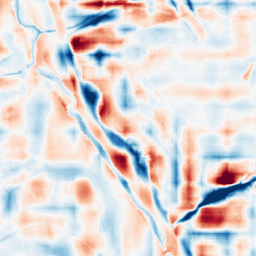
Category: wavelet
Decomposition family: wavelet_reverse_biorthogonal
Decomposition parameters: wavelet: rbio4.4
level: 5
Upsampling method: lanczos
Upsampling parameters: scale: 4
Upsampling scale: 4